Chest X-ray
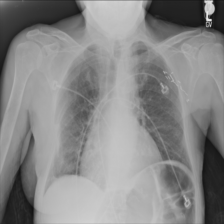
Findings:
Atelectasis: negative
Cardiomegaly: positive
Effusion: negative
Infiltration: negative
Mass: negative
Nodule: negative
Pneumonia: negative
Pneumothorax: negative
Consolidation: negative
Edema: negative
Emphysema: negative
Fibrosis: negative
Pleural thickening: negative
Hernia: negative